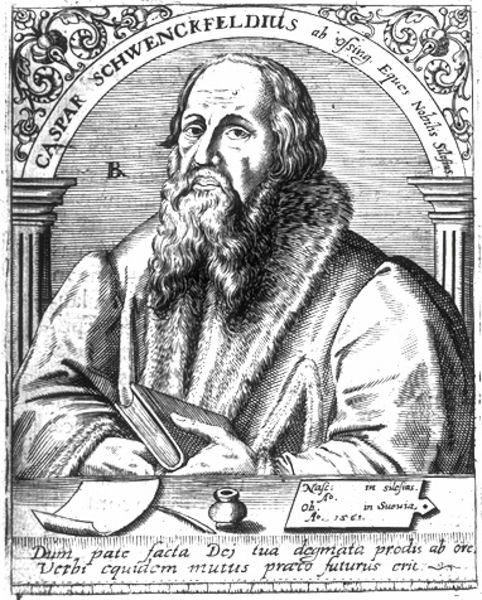
Titel: Bildnis des Kaspar Schwenkfelt
Künstler: Matthaeus (d.Ä.) Becker
Institution: (Seriendruck)
Schlagwörter: feder, mann, weiß, frisur, grau, haar, hintergrund, mund, nase, schwarz, stirn, säule, säulen, zeichnung, blick, ornament, alt, bart, augen, bibel, falten, gesicht, halten, kragen, pelz, rahmen, vollbart, ärmel, bildnis, herr, portrait, porträt, auge, gewand, haare, mantel, stoff, blatt, lippe, kanneliert, fell, schrift, papier, bogen, grafik, graphik, inschrift, verzierung, wange, buch, druck, schwarz weiss, schraffur, radierung, stich, text, schriften, schriftsteller, fass, tinte, halbkreis, kiel, pelzkragen, runzeln, büchlein, brief, schreiben, gelehrter, dürer, porträr, tintenfass, kupferstich, schreibfeder, federkiel, paier, latein, lateinisch, kannelur, caspar, geand, majuskel, majuskeln, minuskeln, ltaeinisch, korpulent, schlitze, stirnrunzeln, tint, gänsekiel, säuelen, briefbogen, caspar schwenkfeld, diick, doppelbart, schwenckfeld, schwenckfeldius, wangem, b, achrift, schwenckenfeld, schwenkfeldius, caspar schenkfeld